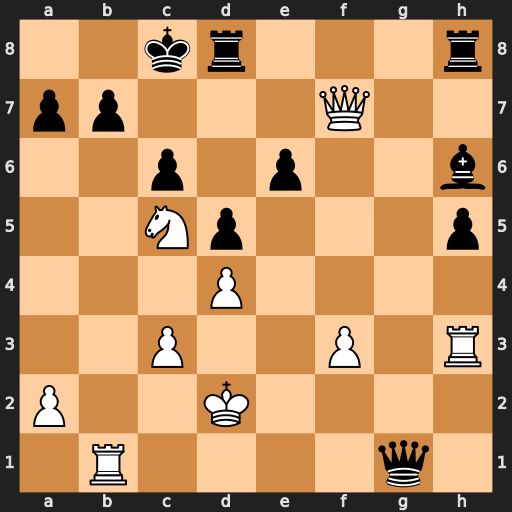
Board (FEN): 2kr3r/pp3Q2/2p1p2b/2Np3p/3P4/2P2P1R/P2K4/1R4q1
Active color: w
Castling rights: -
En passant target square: -
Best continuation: Kc2 Qg2+ Kb3 Qg7 Qxe6+